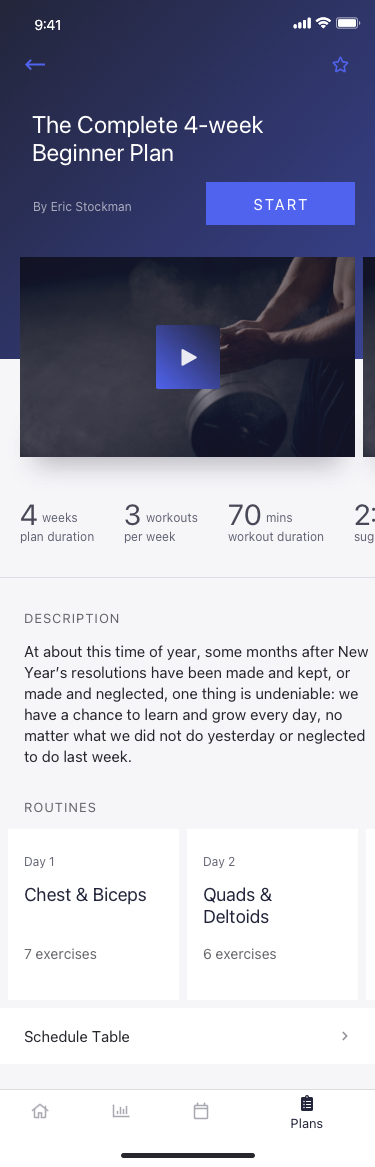
Text in this UI design:
The Complete 4-week Beginner Plan
By Eric Stockman
DESCRIPTION
At about this time of year, some months after New Year’s resolutions have been made and kept, or made and neglected, one thing is undeniable: we have a chance to learn and grow every day, no matter what we did not do yesterday or neglected to do last week.
Chest & Biceps
7 exercises
Day 1
Quads & Deltoids
6 exercises
Day 2
ROUTINES
workout duration
mins
70
per week
workouts
3
plan duration
weeks
4
suggested rest time
2:30
Schedule Table